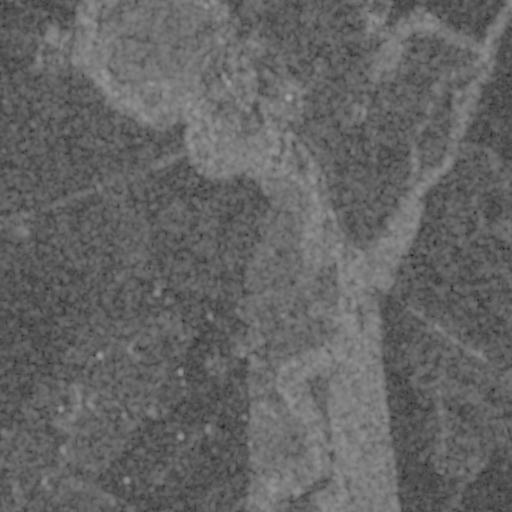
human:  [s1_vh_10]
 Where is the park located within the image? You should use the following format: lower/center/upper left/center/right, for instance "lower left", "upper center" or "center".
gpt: The park is located in the upper center of the image.
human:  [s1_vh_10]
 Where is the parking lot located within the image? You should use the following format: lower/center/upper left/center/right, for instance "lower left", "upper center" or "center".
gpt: There is no parking lot in the image.

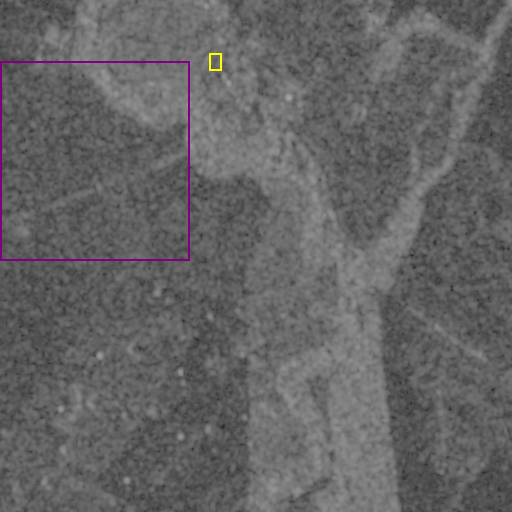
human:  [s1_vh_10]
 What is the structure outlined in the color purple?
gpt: The structure outlined in purple is a crop field.
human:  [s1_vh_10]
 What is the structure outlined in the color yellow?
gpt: The structure outlined in yellow is a park.
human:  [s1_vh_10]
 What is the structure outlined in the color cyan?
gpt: There is no cyan outline.